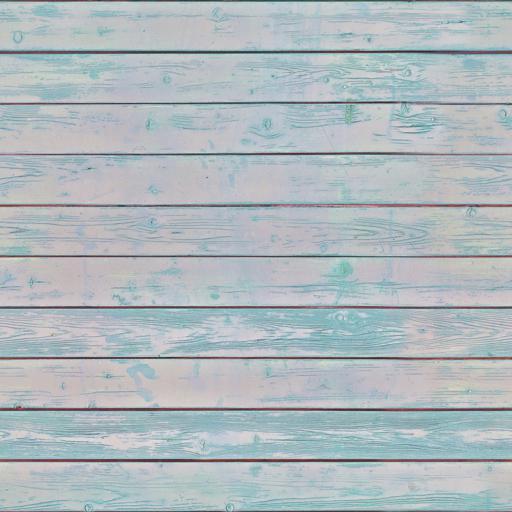
Tags: dirt dirty dust green planks wood